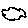
Label: cloud